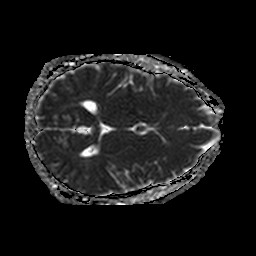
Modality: ADC
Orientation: axial
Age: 30
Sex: female
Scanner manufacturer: philips
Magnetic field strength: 1.5 T
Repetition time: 4.818 s
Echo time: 0.07764 s